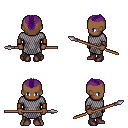
a pixel art fantasy rpg character, male body template, human, dark skin, chain mail, teal pants, purple short mohawk hairstyle, leather bracers, maroon shoes, spear, four views (front, back, left, right), 2x2 character sprite sheet, small pixel art, hard edges, no anti-aliasing